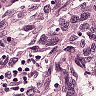
Metastatic tissue present: yes